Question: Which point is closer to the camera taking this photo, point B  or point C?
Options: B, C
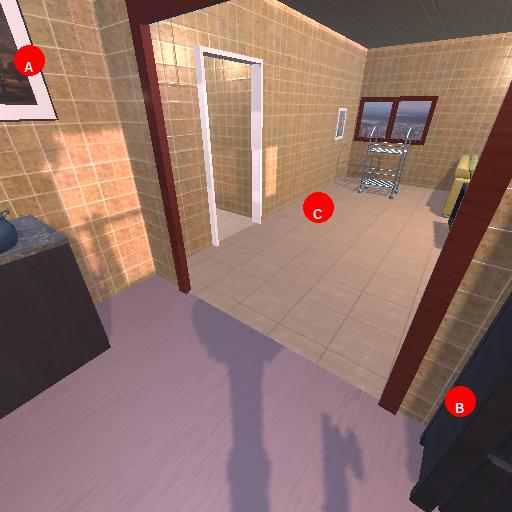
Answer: B